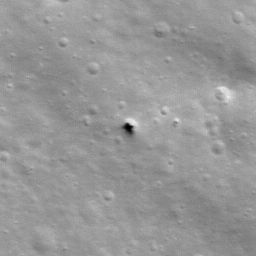
Pit: Stevinus 26
Host crater: Stevinus
Host type: impact_melt
Lunar coordinates: latitude -32.133, longitude 54.865